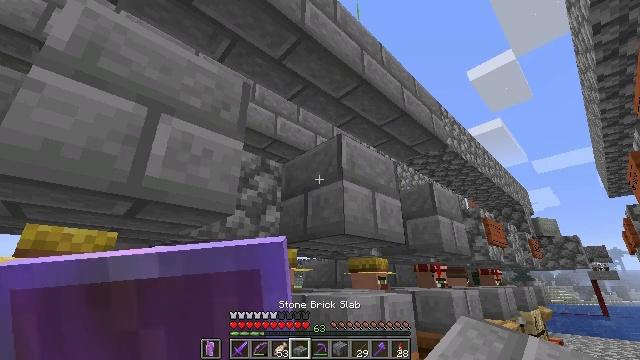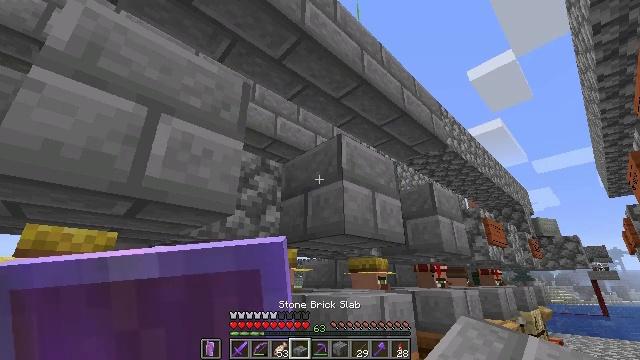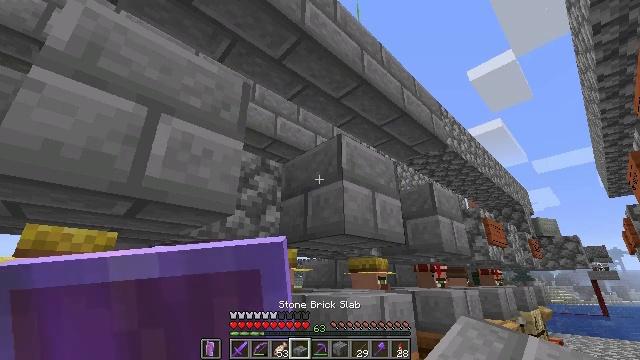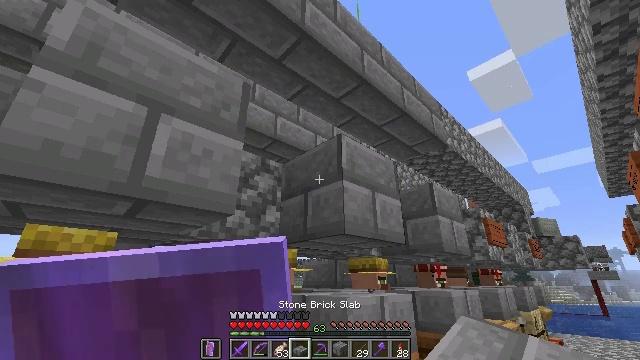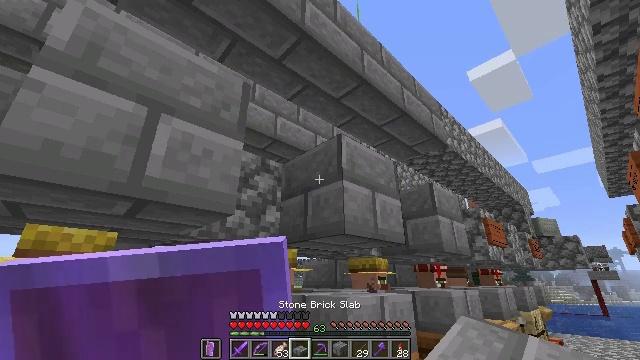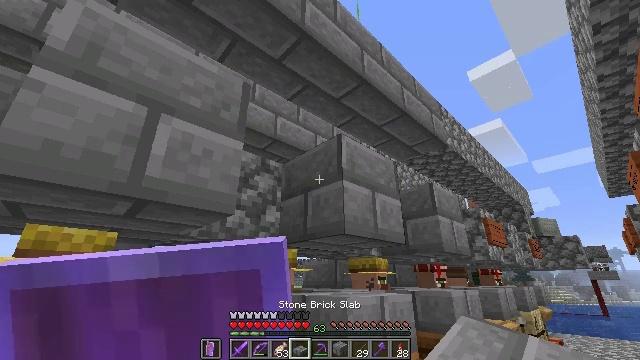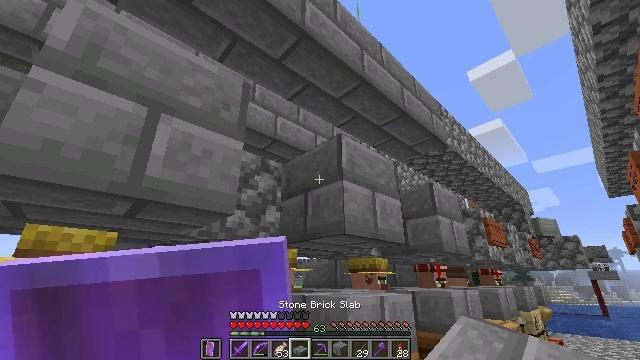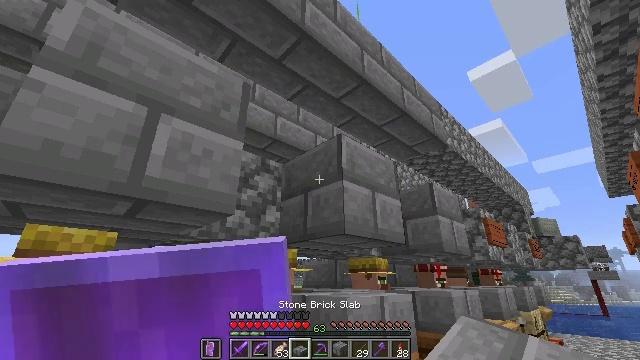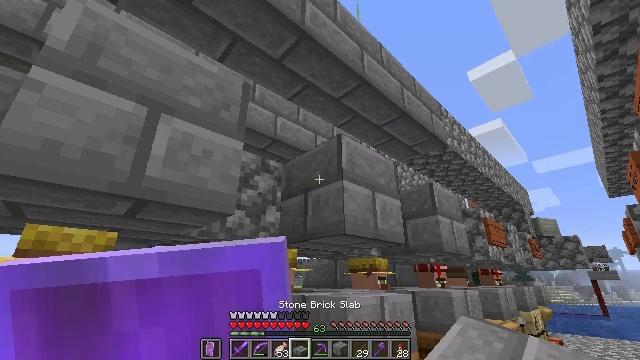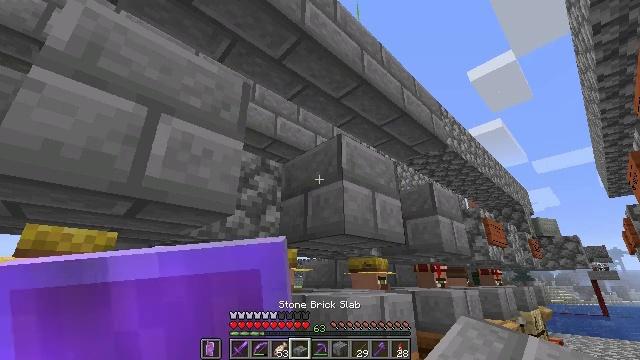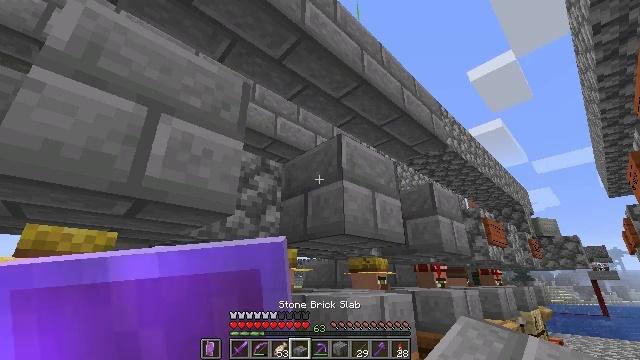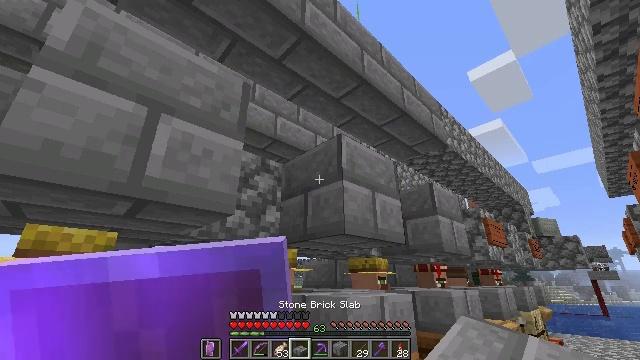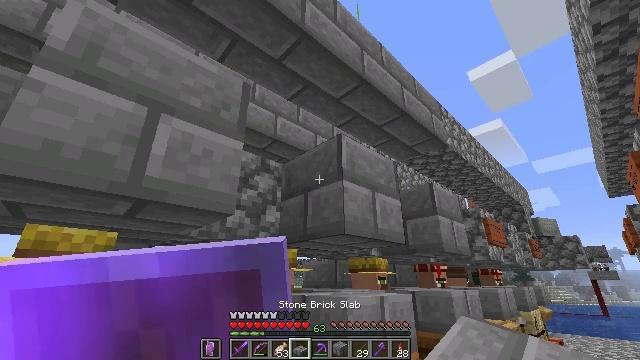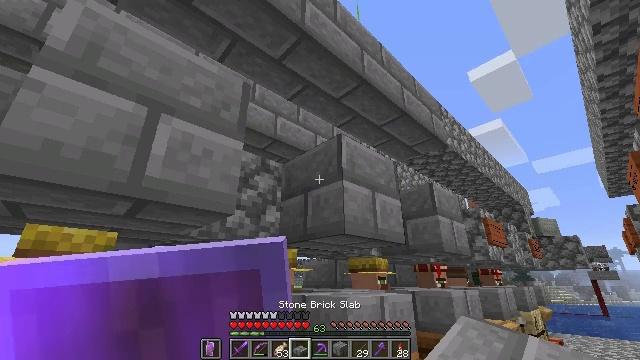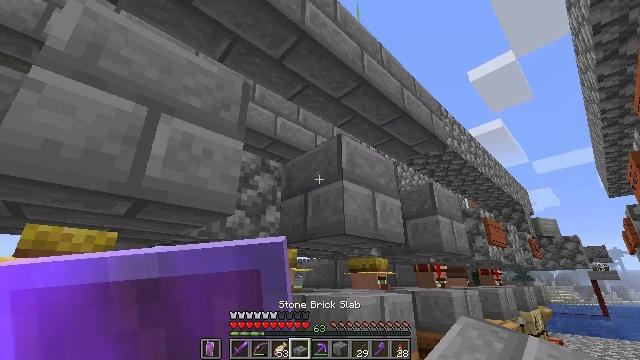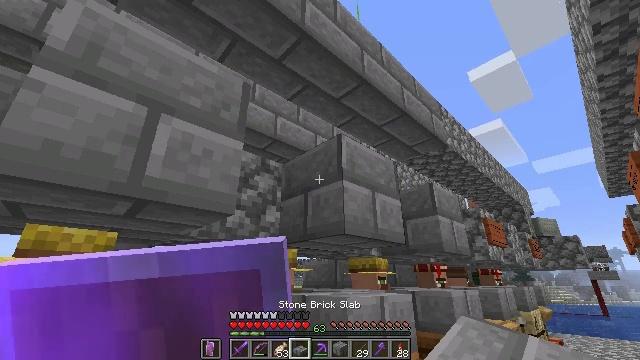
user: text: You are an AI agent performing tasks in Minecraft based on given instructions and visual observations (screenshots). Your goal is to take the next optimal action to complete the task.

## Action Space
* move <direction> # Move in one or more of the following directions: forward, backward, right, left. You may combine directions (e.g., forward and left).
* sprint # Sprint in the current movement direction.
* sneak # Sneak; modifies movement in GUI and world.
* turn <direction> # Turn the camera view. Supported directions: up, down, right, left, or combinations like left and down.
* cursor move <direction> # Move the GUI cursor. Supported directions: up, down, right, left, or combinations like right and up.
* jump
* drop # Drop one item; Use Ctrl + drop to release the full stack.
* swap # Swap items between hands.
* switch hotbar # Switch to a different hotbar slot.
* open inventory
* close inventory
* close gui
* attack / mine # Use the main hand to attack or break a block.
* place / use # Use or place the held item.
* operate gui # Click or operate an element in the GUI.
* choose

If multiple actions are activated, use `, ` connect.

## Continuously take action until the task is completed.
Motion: motion action
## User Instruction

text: Left click on the blast furnace to break it.
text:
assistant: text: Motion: no_op
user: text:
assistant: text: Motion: no_op
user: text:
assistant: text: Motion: no_op
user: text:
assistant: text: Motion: no_op
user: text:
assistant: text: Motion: no_op
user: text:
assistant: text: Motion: no_op
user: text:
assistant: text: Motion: no_op
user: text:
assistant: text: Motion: no_op
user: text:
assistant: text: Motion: no_op
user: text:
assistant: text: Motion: no_op
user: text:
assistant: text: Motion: no_op
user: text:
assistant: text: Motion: no_op
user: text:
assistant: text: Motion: no_op
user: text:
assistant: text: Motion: no_op
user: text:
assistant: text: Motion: no_op
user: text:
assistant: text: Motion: no_op
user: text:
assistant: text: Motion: no_op
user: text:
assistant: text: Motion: no_op
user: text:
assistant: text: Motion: no_op
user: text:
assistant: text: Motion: no_op
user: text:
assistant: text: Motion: no_op
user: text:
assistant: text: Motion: no_op
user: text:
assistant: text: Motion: no_op
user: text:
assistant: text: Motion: no_op
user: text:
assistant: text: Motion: no_op
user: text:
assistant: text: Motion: no_op
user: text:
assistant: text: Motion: no_op
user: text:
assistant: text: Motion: no_op
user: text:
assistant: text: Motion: no_op
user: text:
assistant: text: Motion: no_op